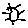
Label: sun